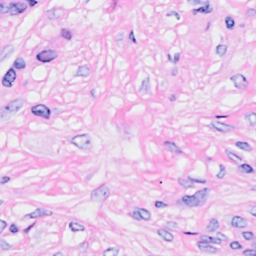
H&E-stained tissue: Breast